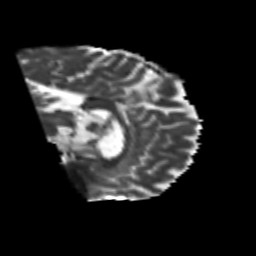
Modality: T2w
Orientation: sagittal
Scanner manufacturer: siemens
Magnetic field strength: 3 T
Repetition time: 6.8 s
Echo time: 0.093 s